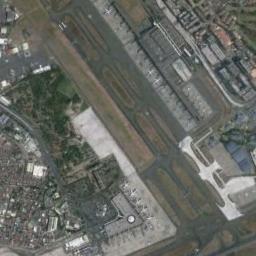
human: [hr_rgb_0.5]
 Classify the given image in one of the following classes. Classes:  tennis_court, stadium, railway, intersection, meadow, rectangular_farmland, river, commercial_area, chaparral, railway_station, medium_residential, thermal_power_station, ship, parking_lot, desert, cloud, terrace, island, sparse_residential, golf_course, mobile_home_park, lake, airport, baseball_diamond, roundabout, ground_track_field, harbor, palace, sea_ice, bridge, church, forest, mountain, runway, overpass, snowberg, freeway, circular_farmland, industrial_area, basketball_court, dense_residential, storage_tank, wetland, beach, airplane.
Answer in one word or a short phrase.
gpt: airport